В воздушный конденсатор емкости $C_{0}$ вставлена пластина с диэлектрической проницаемостью $\varepsilon$. Диэлектрик заполняет весь объем конденсатора. Конденсатор подключен к батарее с ЭДС $\mathscr{E}$ через резистор $R$ (см. рисунок).  Пластину быстро вынимают из конденсатора, так что его начальный заряд не успевает измениться. После этого начинается процесс перезарядки конденсатора.
Найдите:
механическую работу, совершаемую внешней силой против сил электрического поля при извлечении пластины из конденсатора;
изменение электрической энергии конденсатора в процессе перезарядки;
работу батареи;
количество теплоты, выделившееся на резисторе $R$.
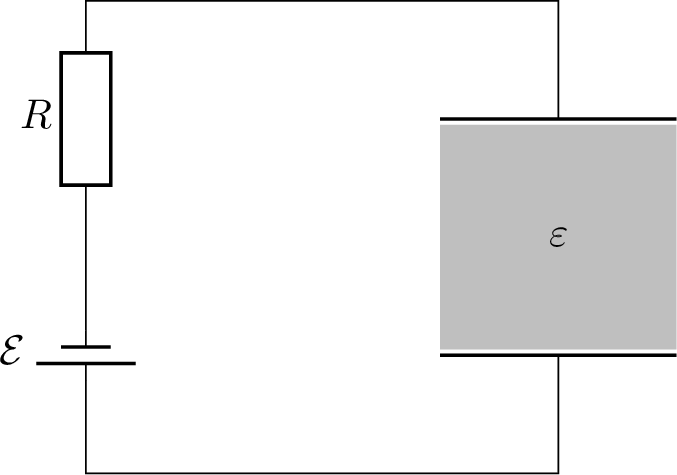
Найдите:

механическую работу, совершаемую внешней силой против сил электрического поля при извлечении пластины из конденсатора;
Решение: При удалении диэлектрика из конденсатора его энергия изменяется на $$ \Delta W_{1}=W_{1}-W_{0}=\frac{\left(C_{0} \varepsilon \mathscr{E}\right)^{2}}{2 C_{0}}-\frac{\left(C_{0} \varepsilon \mathscr{E}\right)^{2}}{2 \varepsilon C_{0}}=\frac{C_{0} \varepsilon \mathscr{E}^{2}}{2}(\varepsilon-1). $$ Работа батареи $A_{бат}=0$, так как $\Delta q=0$. Из закона сохранения энергии механическая работа, совершаемая внешней силой $$ A_{мех}=\Delta W_{1}. $$
Ответ: $$ A_{мех}=\Delta W_{1}. $$

изменение электрической энергии конденсатора в процессе перезарядки;
Решение: В процессе перезарядки конденсатора заряд изменяется на $\Delta q=-C_{0} \mathscr{E}(\varepsilon-1)$, а его энергия на $$ \Delta W_{2}=W_{2}-W_{1}=\frac{\left(C_{0} \mathscr{E}\right)^{2}}{2 C_{0}}-\frac{\left(C_{0} \varepsilon \mathscr{E}\right)^{2}}{2 C_{0}}=-\frac{C_{0}\mathscr{E}^{2}}{2}\left(\varepsilon^{2}-1\right). $$
Ответ: $$ \Delta W_{2}=-\frac{C_{0}\mathscr{E}^{2}}{2}\left(\varepsilon^{2}-1\right). $$

работу батареи;
Решение: Работа батареи в процессе перезарядки равна $$ A_{бат}=\mathscr{E} \Delta q=-C_{0} \mathscr{E}^{2}(\varepsilon-1). $$
Ответ: $$ A_{бат}=-C_{0} \mathscr{E}^{2}(\varepsilon-1). $$

количество теплоты, выделившееся на резисторе $R$.
Решение: Из закона сохранения энергии находим количество теплоты, выделившееся на резисторе: $$ Q=A_{бат}-\Delta W_{2}=\frac{C_{0} \mathscr{E}^{2}}{2}(\varepsilon-1)^{2}. $$
Ответ: $$ Q=\frac{C_{0} \mathscr{E}^{2}}{2}(\varepsilon-1)^{2}. $$
Темы:
T, Электричество, Цепи, Конденсатор, RC-цепи, Цепь с конденсатором, Всероссийские, Электрические цепи, Цепь с резистором, Диэлектрик